Question: I am trying to add a pattern or a stripes as shown in the photo but I could find it in the properties .. Do anyone know which property should I change to add that pattern shape ??

Thanks a lot
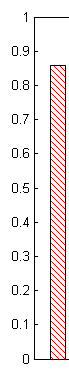
Answer: Here is what you are looking for:
'''
x = [ 0.1 1 5 10 12 15 ];
y = [1.9278 20.0206 73.7318 80.8813 81.4757 85.4117];
figure;
bar(x,y);
colormap(cool(8));
im_hatch = applyhatch_pluscolor(gcf,'\|-.+/',0,[1 1 0 1 0 0],[],200,3,2);
imwrite(im_hatch,'test.png','png')
'''